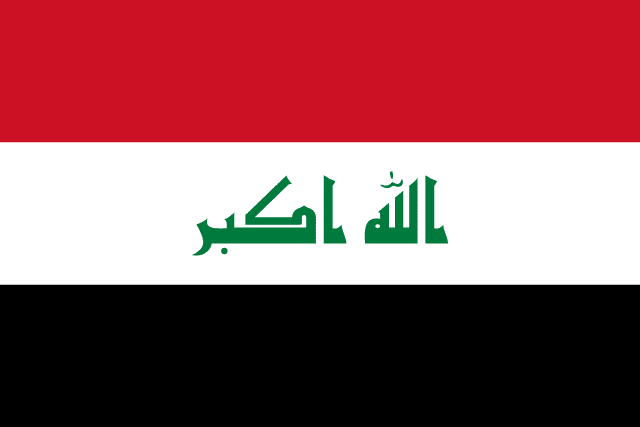
Country: Iraq
Country code: iq